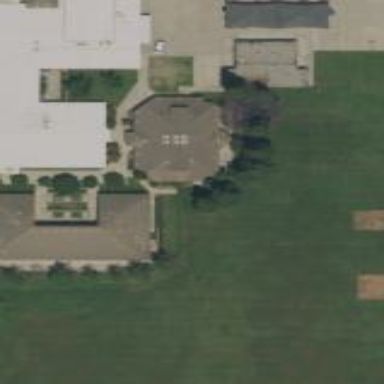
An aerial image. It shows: School.